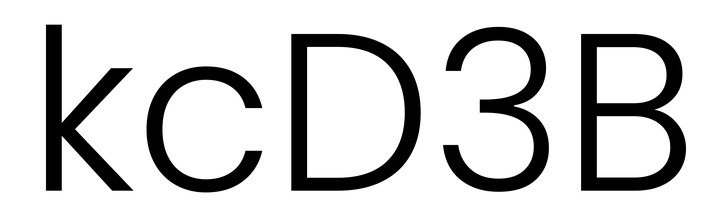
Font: Poppins-Light